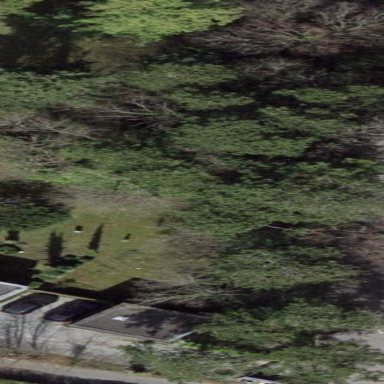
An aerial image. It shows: Mixed woodland area with various types of leaves.